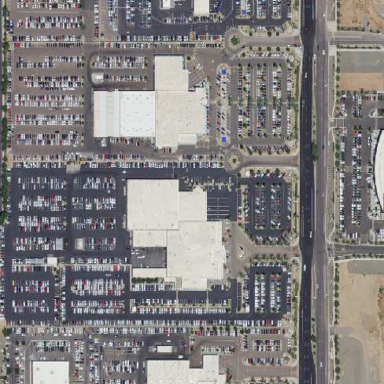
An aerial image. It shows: Commercial area.